Interaction volume radius: 5 \u00c5
Interaction volume height: 10 \u00c5
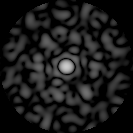
Disorder parameter: 0.6856